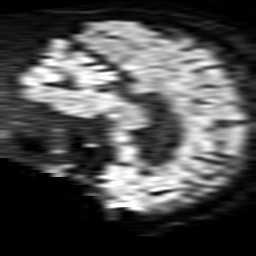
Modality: TRACE
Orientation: sagittal
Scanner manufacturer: philips
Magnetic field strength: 1.5 T
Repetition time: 3.398 s
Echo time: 0.09411 s